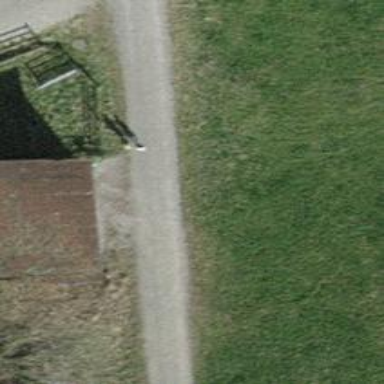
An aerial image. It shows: Track with fine gravel surface. The track has grade2 tracktype.